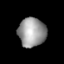
Tissue: lung
Cell type: Epithelial cells
Senescence score: 0.1175
Nuclear area (px): 779
Mean DAPI intensity: 155.137